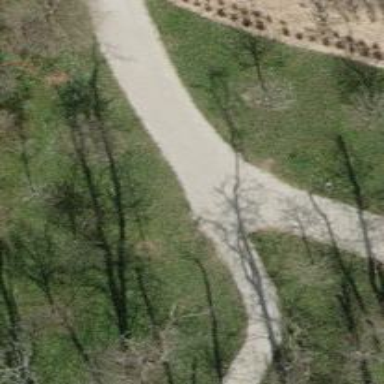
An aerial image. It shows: Path with fine gravel surface. The trail visibility is excellent.